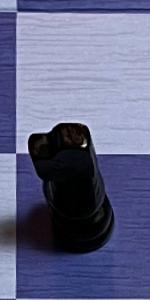
Label: Knight_Black